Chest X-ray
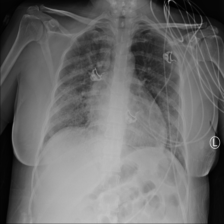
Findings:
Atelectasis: negative
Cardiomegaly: positive
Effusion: negative
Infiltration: positive
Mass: negative
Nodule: negative
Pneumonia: negative
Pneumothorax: negative
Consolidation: negative
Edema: negative
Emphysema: negative
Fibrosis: negative
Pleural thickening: negative
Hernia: negative